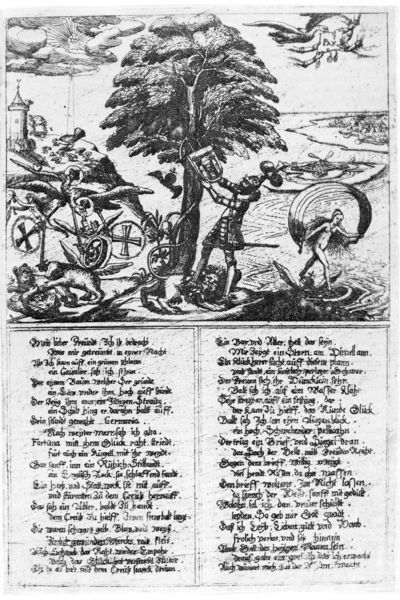
Titel: Mein lieber Freundt, Ich itz bedacht
Institution: (Seriendruck)
Schlagwörter: baum, kopf, mann, wasser, weiß, wolken, schwarz, hund, bart, sonne, turm, gans, wagen, bad, schild, burg, kreuz, flusslandschaft, druck, jungfrau, stich, zeitung, ritter, rüstung, wappen, gedicht, bär, reichsapfel, greuz, schrift beschreibt bild